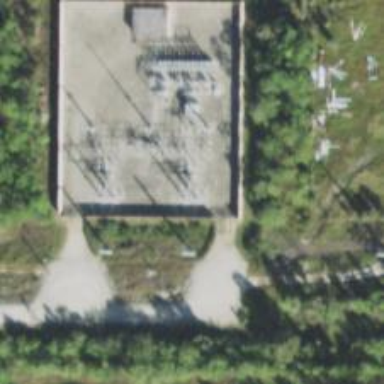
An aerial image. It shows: Switch for power supply.